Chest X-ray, PA view. Patient: 85 years old, sex F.
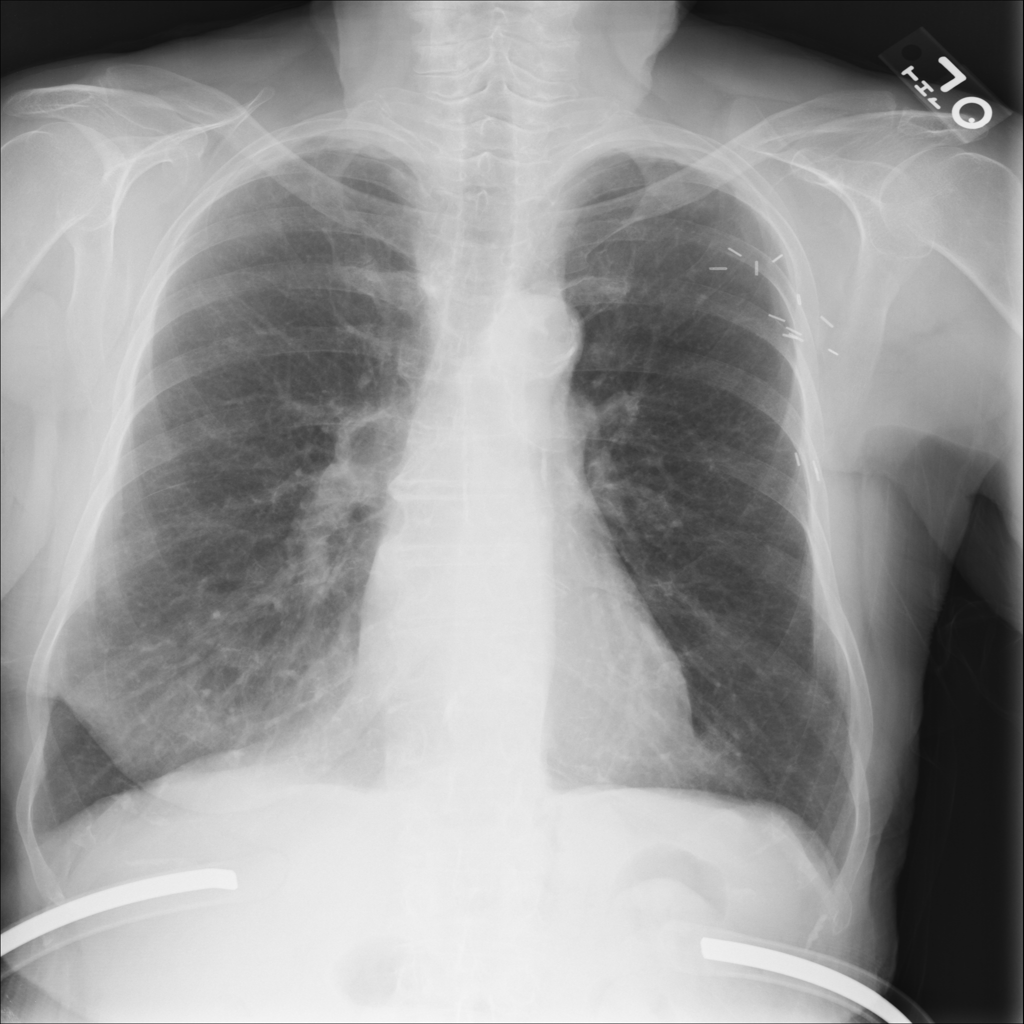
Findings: Fibrosis